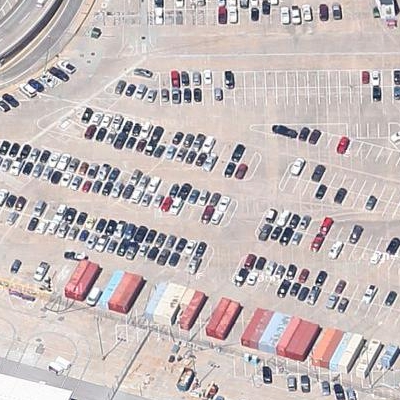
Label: Parking